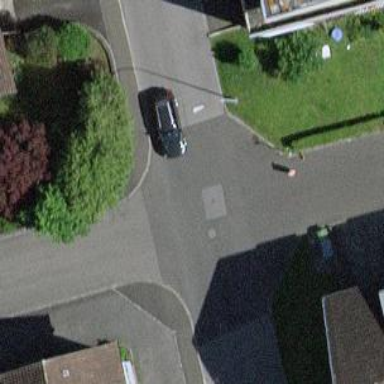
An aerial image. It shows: Smooth asphalt road in residential area.